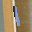
Label: 1